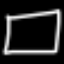
Label: square